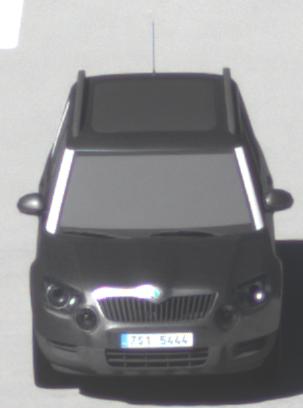
Make: Skoda
Model: Yeti 1.2 TSI
Detailed model: Yeti
Model produced from: 2009/11
Model produced until: 2011/10
Doors: 5
Color: gray
Road condition: dry road
Daytime: midday
Contrast: high contrast